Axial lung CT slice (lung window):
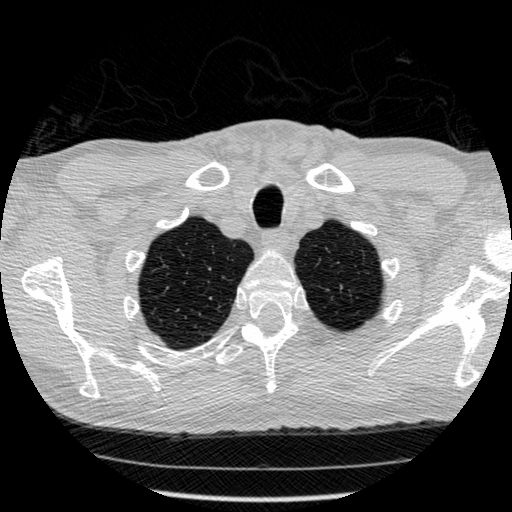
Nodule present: no